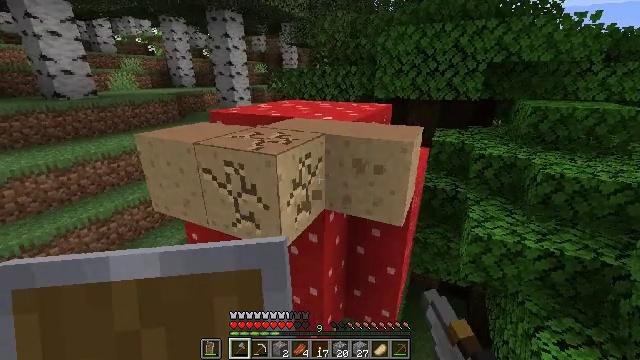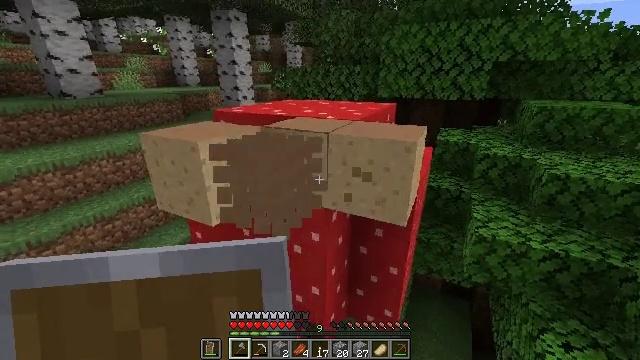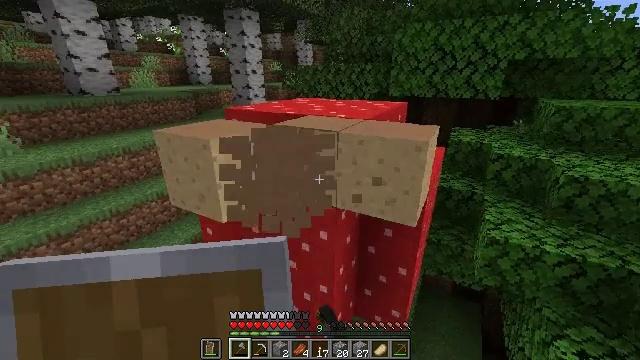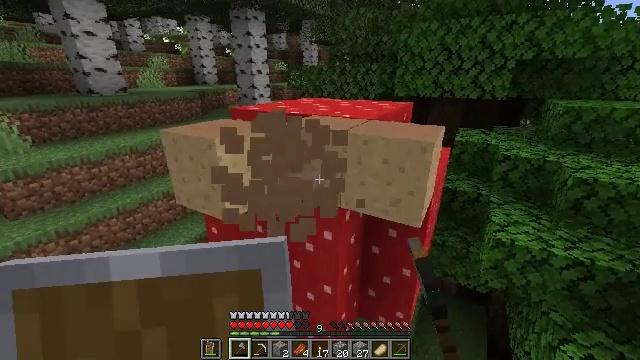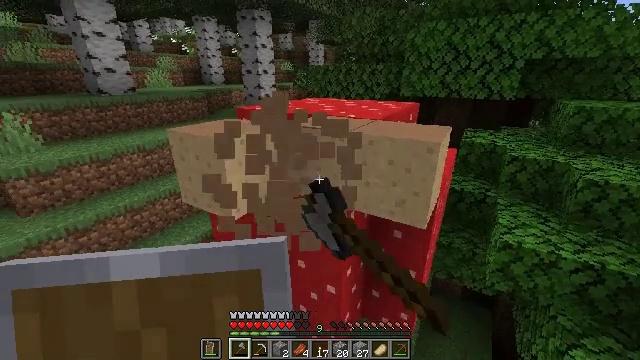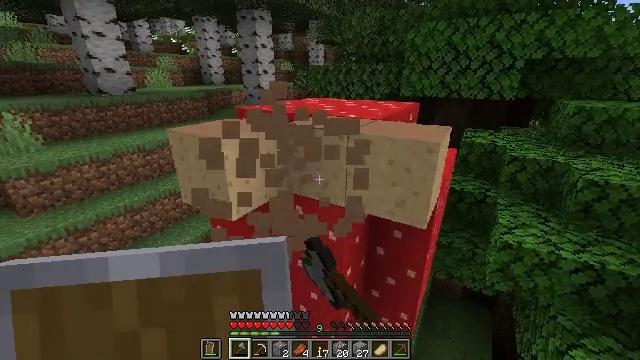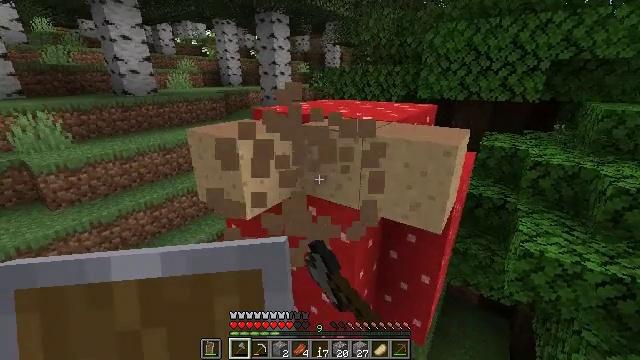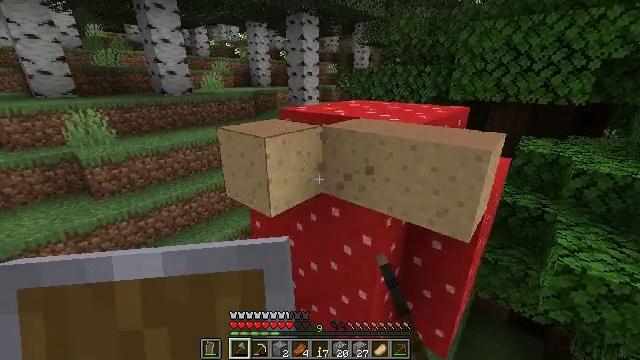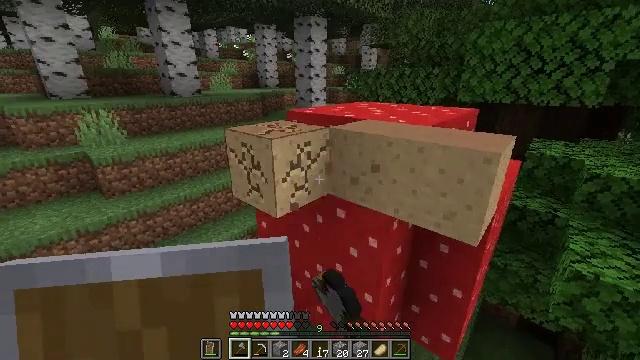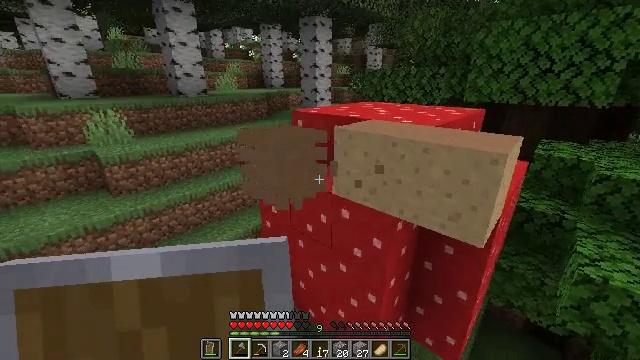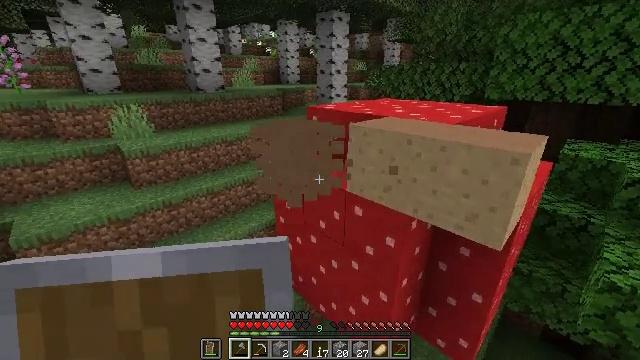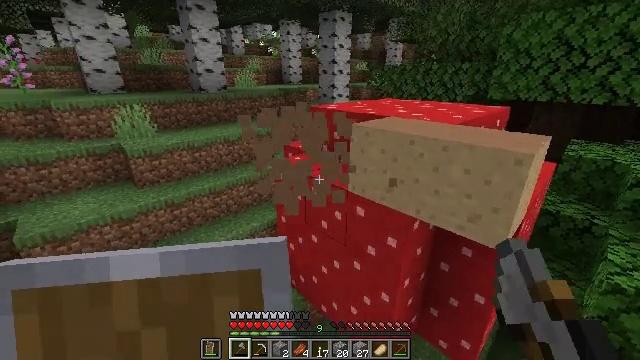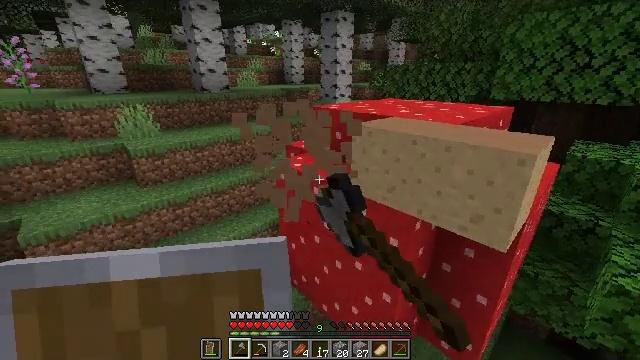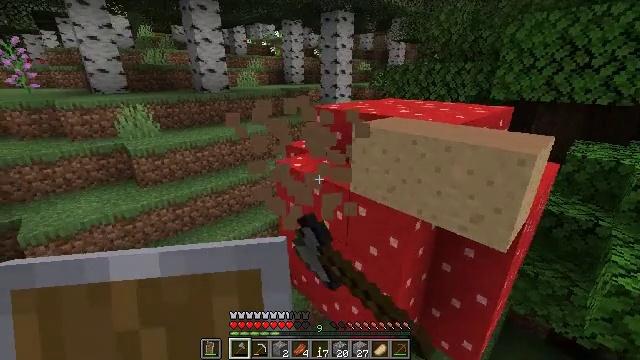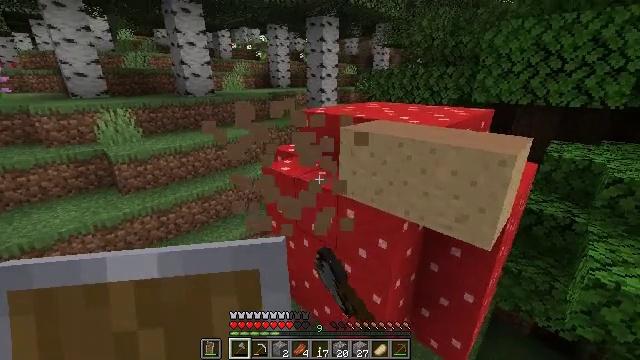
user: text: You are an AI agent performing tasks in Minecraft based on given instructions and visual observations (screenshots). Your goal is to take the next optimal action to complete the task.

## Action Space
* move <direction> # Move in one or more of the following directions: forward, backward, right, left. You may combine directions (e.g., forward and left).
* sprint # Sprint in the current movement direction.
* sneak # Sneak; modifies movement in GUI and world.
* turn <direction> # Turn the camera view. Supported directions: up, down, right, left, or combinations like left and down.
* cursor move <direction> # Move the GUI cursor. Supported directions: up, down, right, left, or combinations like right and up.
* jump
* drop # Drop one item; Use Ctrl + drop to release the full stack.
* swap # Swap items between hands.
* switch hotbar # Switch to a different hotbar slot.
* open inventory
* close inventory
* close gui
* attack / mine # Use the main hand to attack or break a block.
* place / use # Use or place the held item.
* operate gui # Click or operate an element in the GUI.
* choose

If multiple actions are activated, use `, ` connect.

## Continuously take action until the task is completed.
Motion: motion action
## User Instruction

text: Break the brown mushroom block to collect materials.
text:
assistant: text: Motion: attack / mine
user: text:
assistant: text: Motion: turn left, attack / mine
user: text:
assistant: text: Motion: turn left, attack / mine
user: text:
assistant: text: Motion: turn left, attack / mine
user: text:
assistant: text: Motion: attack / mine
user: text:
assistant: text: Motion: turn left, attack / mine
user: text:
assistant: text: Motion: turn left, attack / mine
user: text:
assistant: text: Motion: turn left, attack / mine
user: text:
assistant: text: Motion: turn left, attack / mine
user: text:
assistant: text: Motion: turn left, attack / mine
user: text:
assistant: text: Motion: attack / mine
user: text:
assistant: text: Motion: attack / mine
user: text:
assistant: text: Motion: attack / mine
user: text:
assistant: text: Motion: turn right, attack / mine
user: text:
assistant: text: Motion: attack / mine